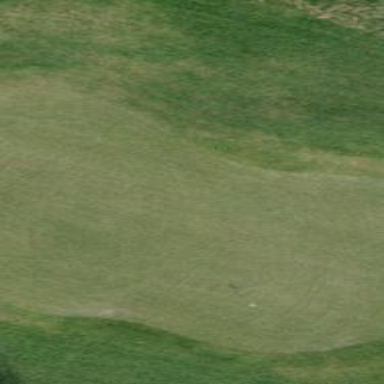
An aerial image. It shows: Green golf area with grass land use.